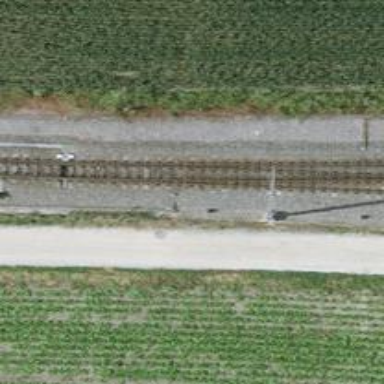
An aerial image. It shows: Railway switch.